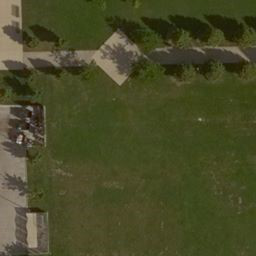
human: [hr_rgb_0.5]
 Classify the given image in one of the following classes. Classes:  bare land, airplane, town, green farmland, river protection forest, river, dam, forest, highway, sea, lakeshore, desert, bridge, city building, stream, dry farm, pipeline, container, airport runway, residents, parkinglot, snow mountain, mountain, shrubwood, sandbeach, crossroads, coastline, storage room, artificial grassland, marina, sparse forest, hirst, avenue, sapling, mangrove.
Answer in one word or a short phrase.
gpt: artificial grassland